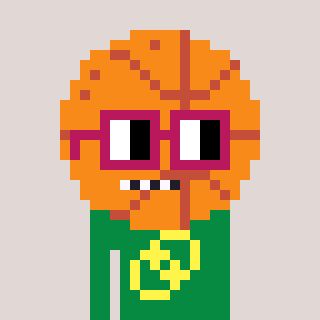
a pixel art character with square dark red glasses, a basketball-shaped head and a green-colored body on a warm background